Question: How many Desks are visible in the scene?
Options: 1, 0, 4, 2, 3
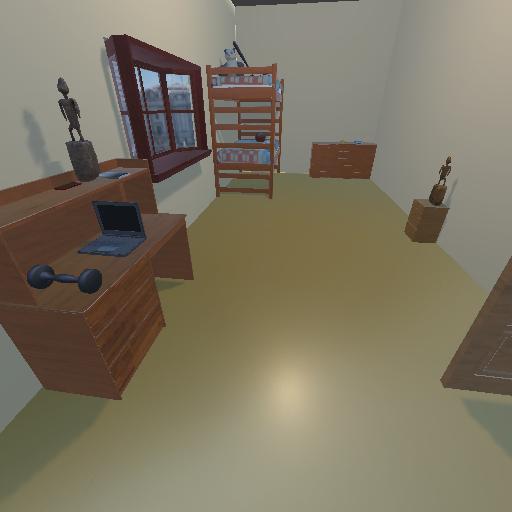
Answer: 1